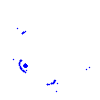
Particle: proton